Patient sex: M
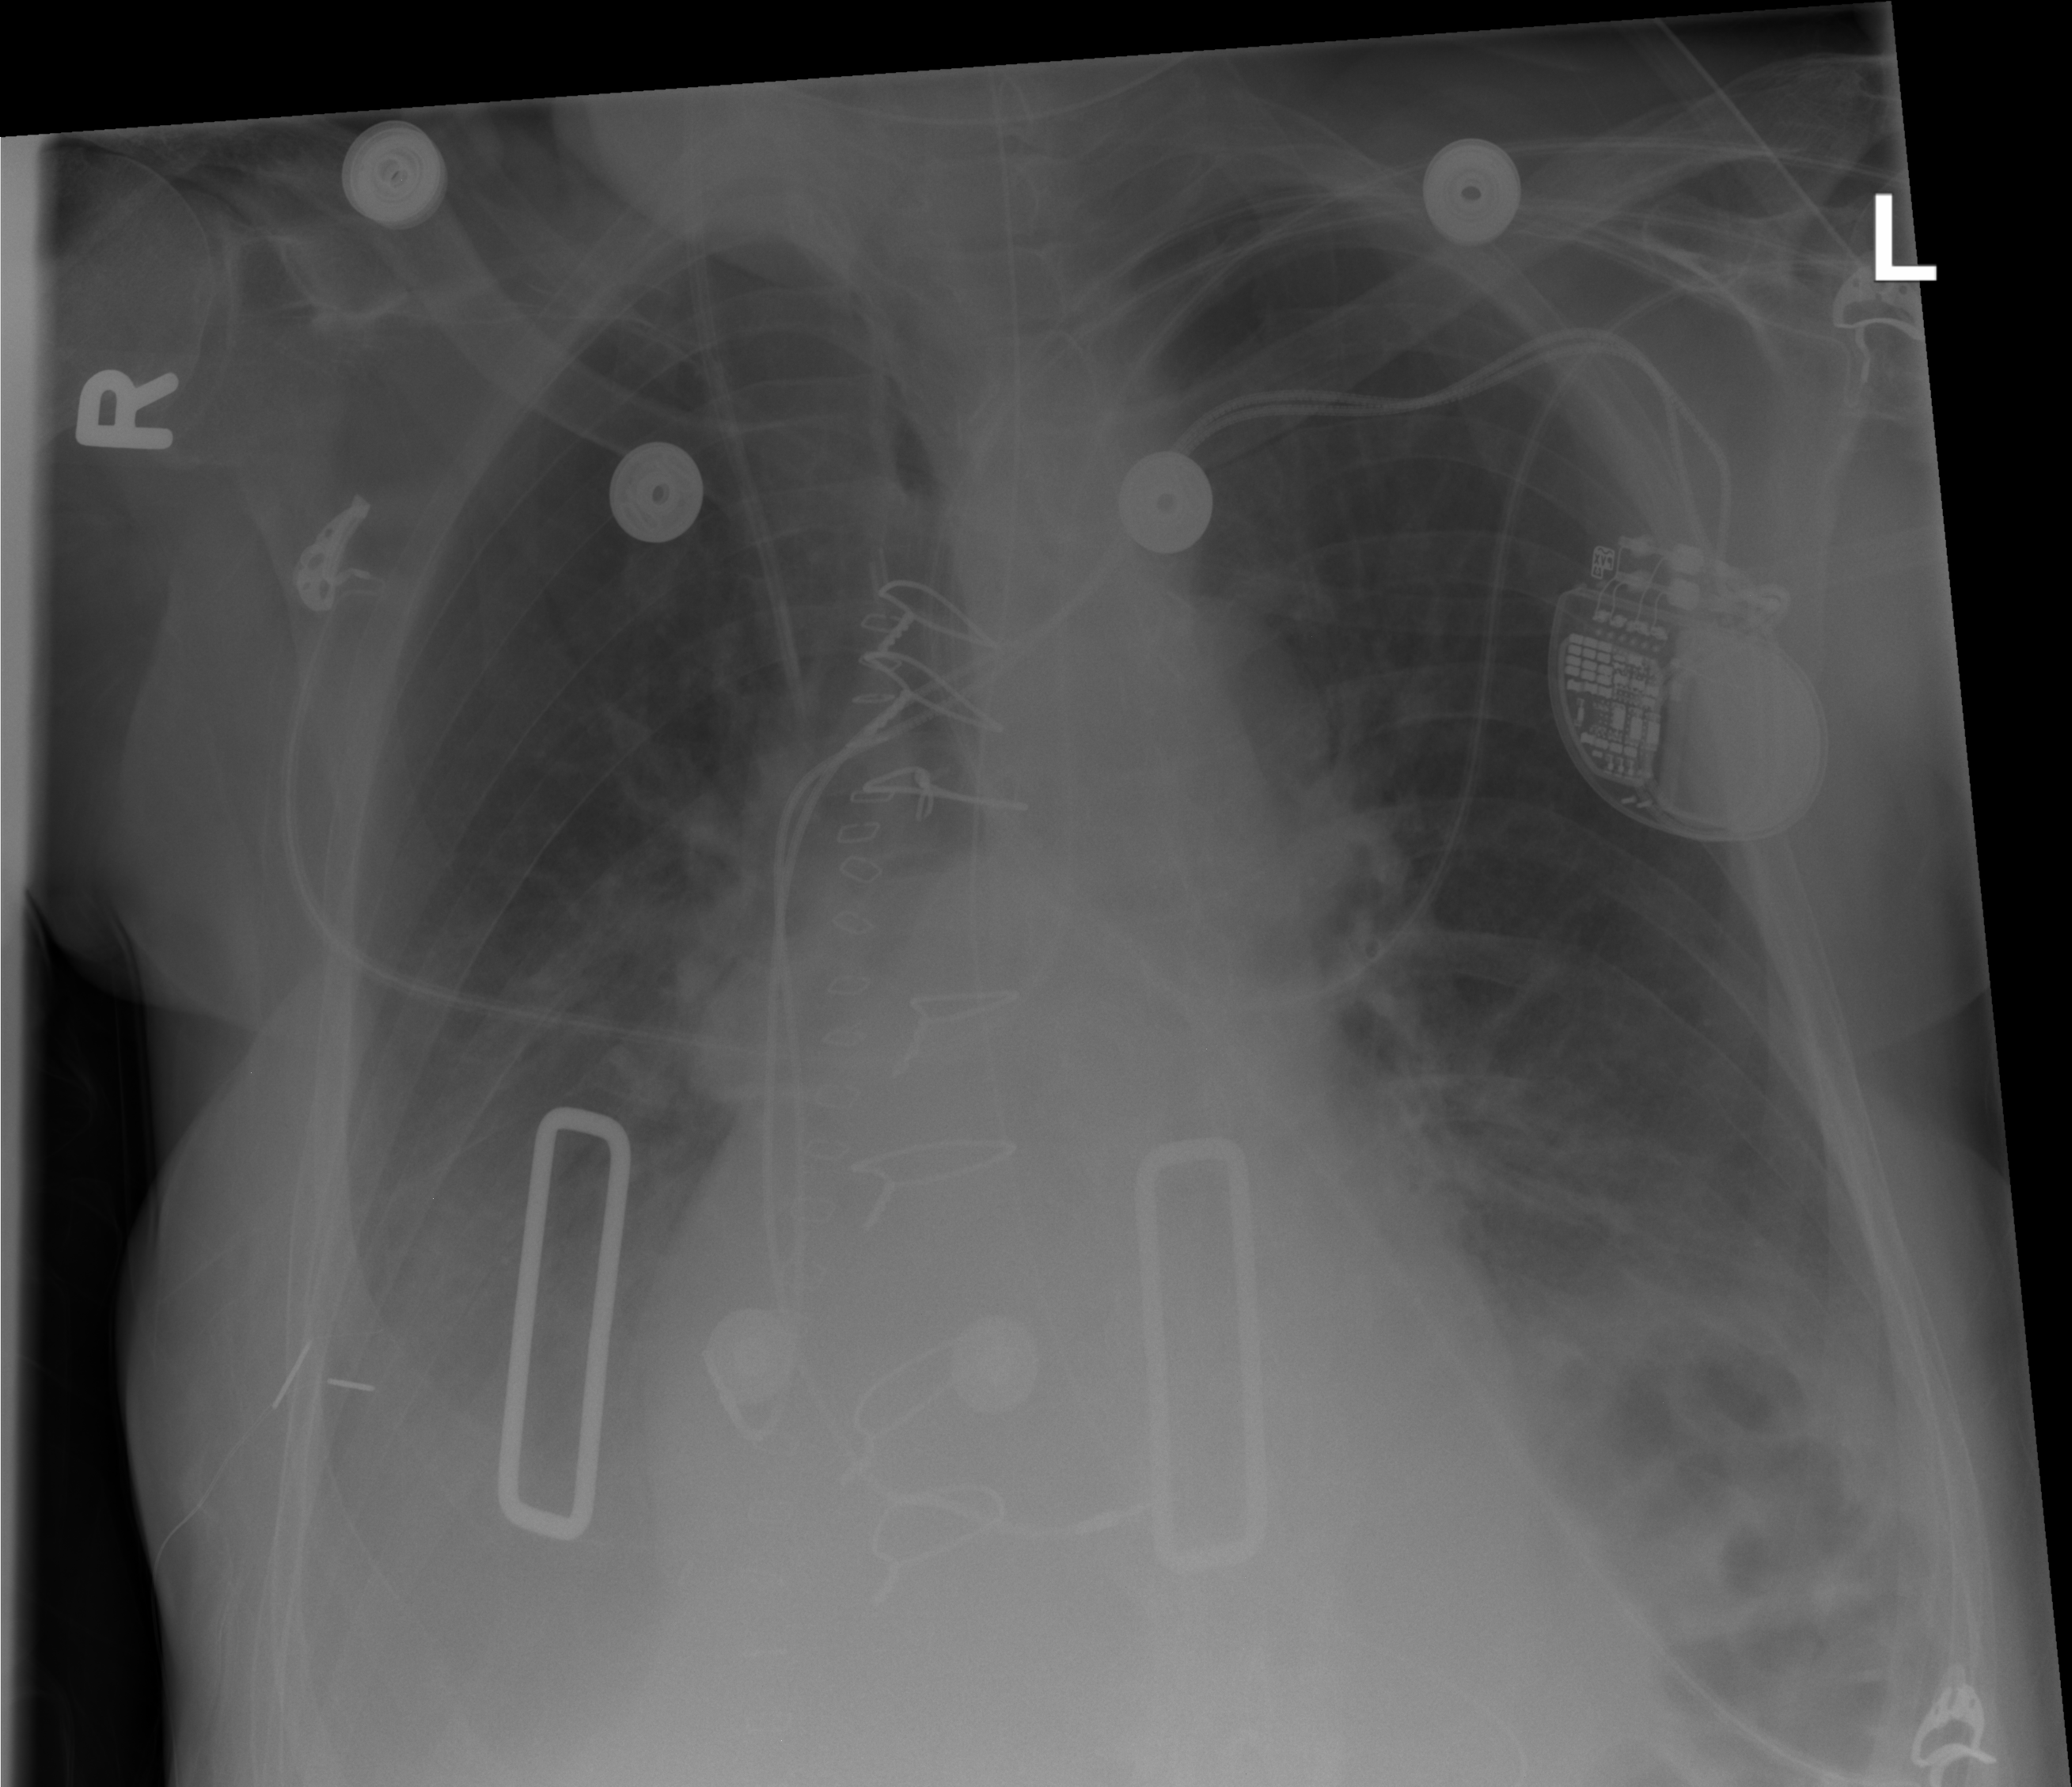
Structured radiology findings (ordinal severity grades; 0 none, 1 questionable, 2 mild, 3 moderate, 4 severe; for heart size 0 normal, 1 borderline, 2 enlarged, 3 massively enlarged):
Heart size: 2
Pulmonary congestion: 2
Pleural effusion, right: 2
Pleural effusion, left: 2
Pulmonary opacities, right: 2
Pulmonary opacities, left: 0
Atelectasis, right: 2
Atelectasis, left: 2